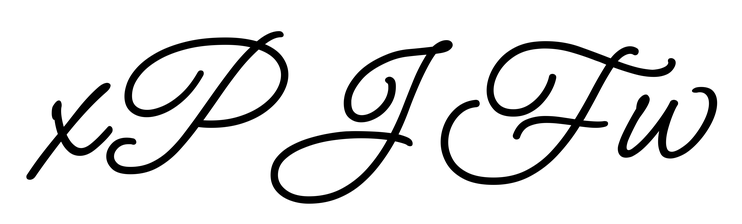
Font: MeowScript-Regular